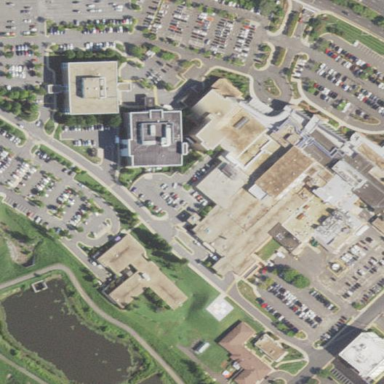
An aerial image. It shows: Hospital providing healthcare services.